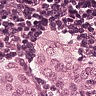
Metastatic tissue present: yes